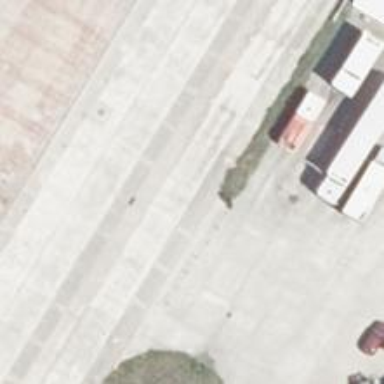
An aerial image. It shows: Concrete service road.